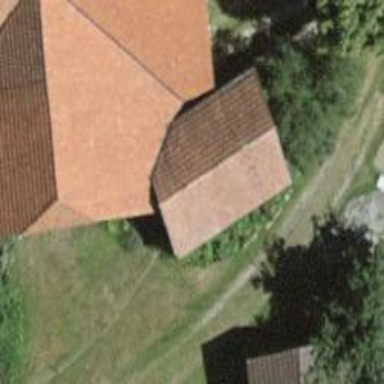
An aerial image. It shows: Barn.